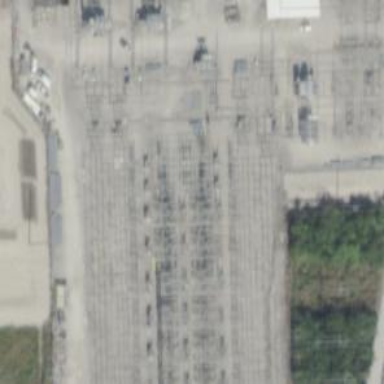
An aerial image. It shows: Switch used for power control.